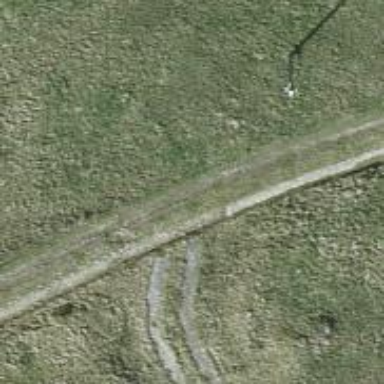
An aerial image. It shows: Track designated for backcountry hiking.